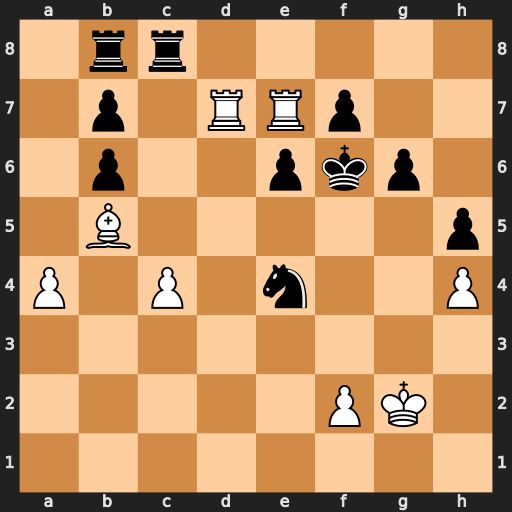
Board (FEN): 1rr5/1p1RRp2/1p2pkp1/1B5p/P1P1n2P/8/5PK1/8
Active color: w
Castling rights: -
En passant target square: -
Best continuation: Rxf7+ Ke5 f4#